Question: What animal is shown in the top-left search result?
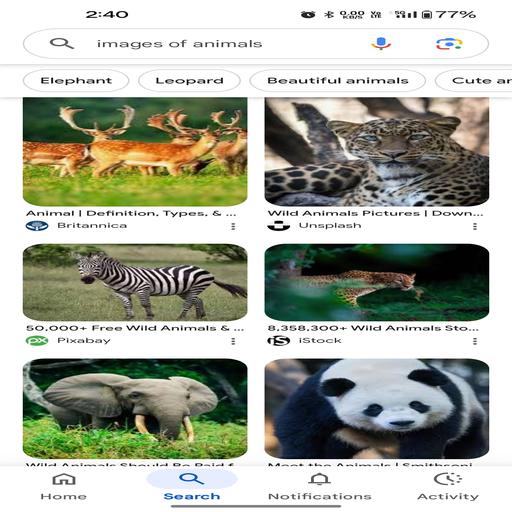
Answer: Deer, stags